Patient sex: F
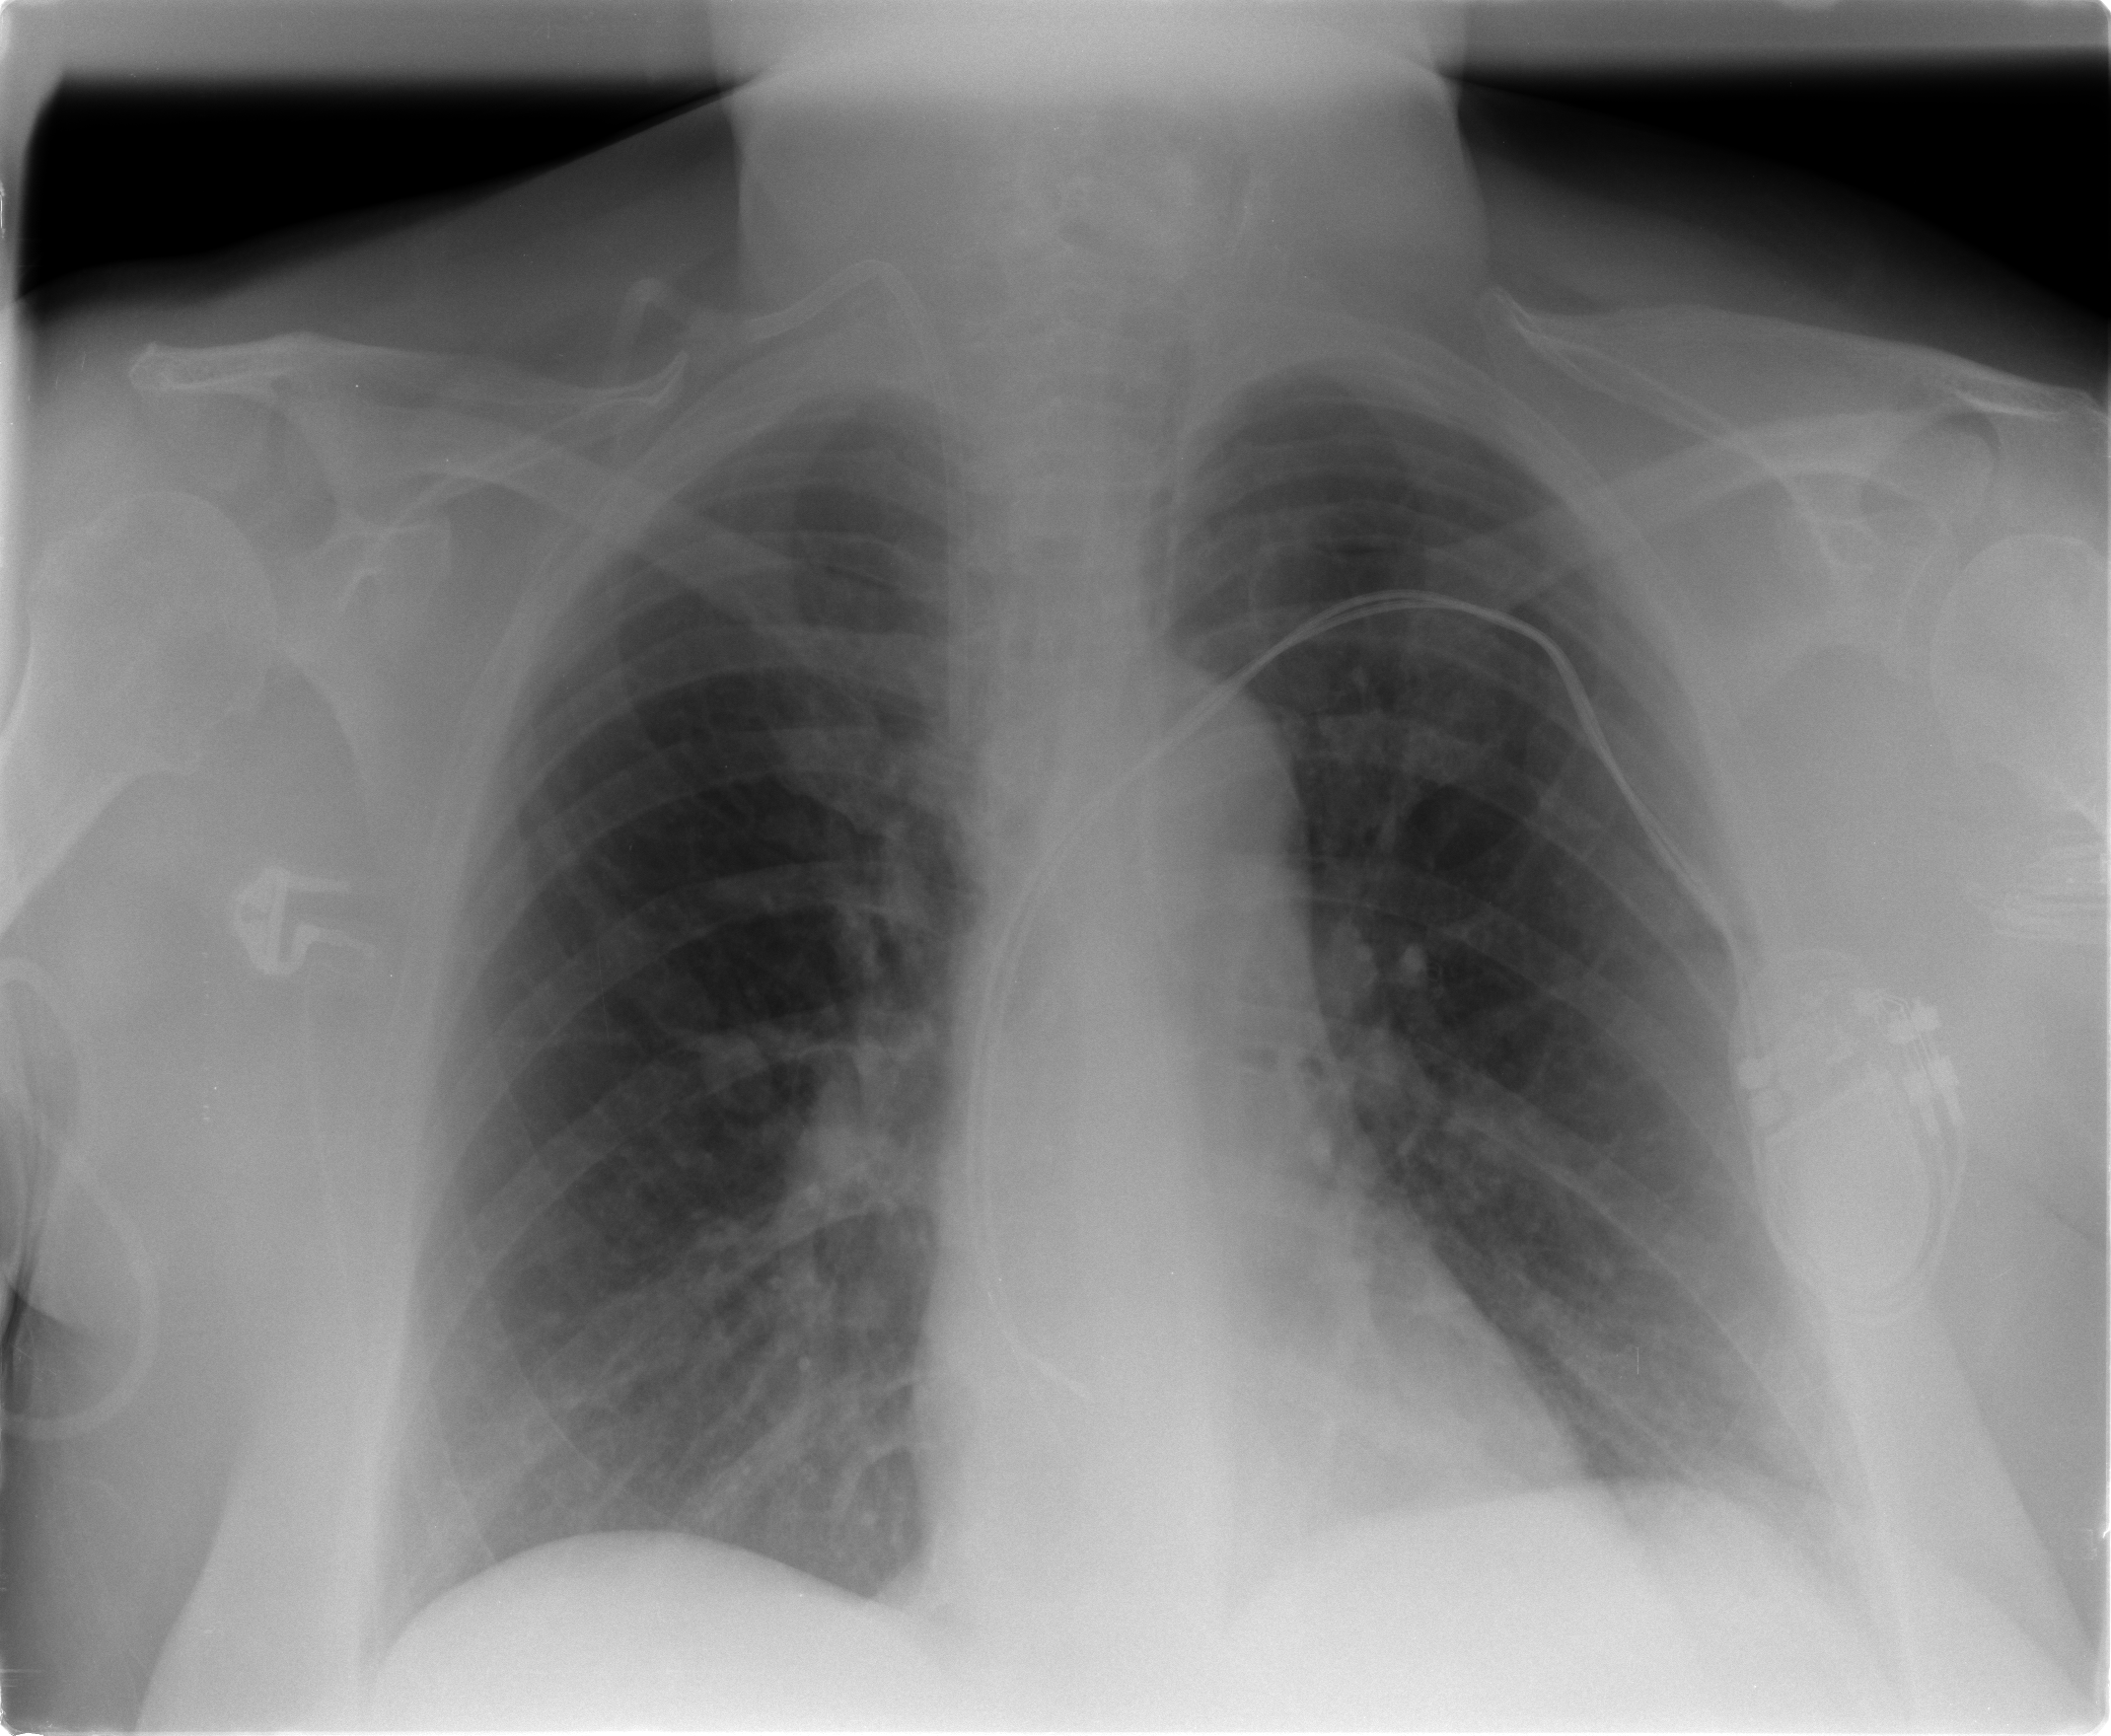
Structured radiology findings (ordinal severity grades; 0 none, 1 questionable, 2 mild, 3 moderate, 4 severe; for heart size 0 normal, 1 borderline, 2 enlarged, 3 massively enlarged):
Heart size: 0
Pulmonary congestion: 1
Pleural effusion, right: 0
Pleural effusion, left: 0
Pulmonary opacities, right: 0
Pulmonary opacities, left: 0
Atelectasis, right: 1
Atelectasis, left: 1